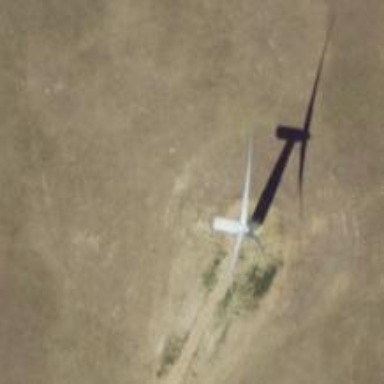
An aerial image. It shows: Wind generator powered by horizontal-axis wind turbine.